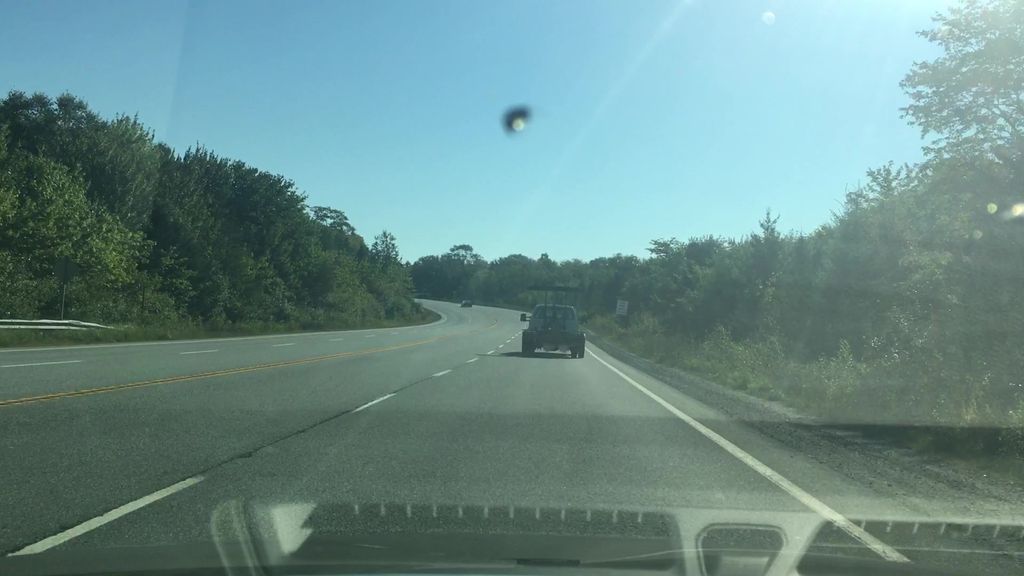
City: halifax